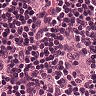
Metastatic tissue present: no